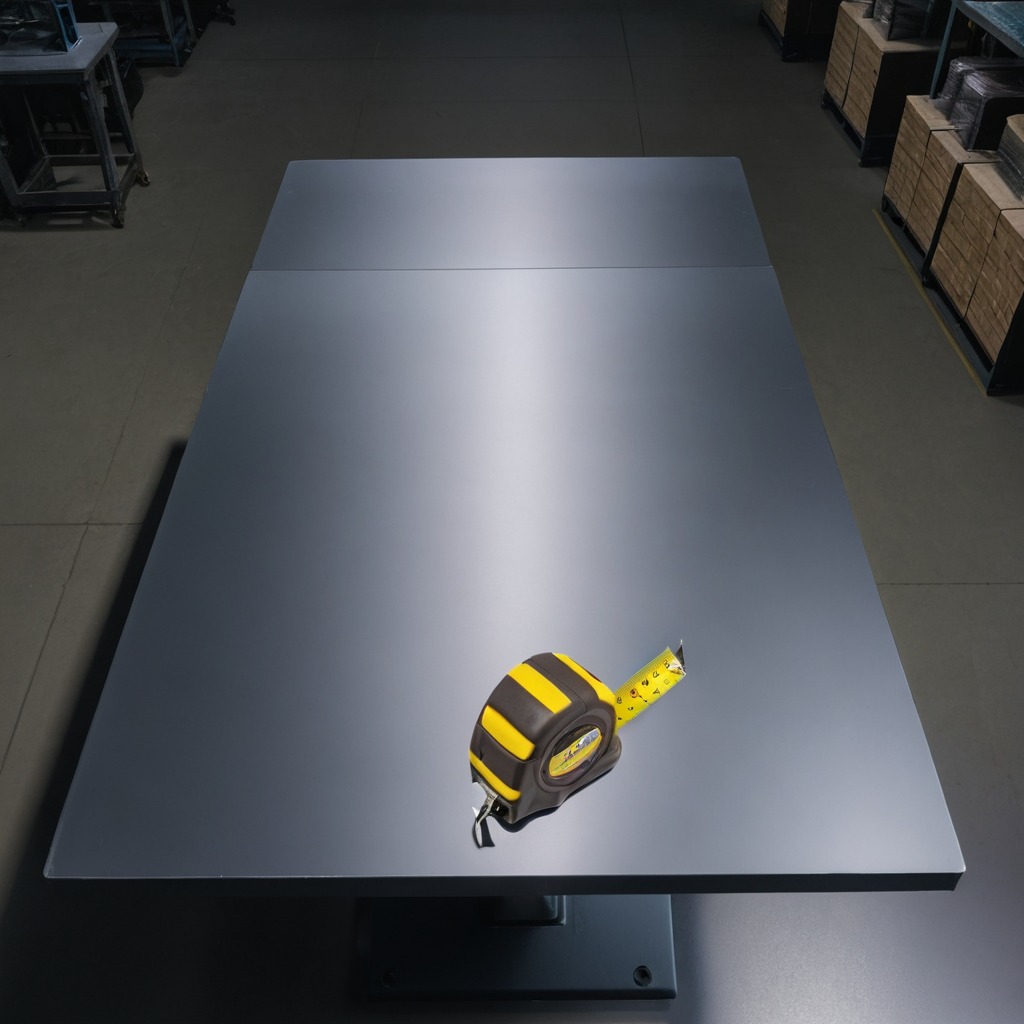
A measuring tape is lying on the clean empty table in a basement in the evening.